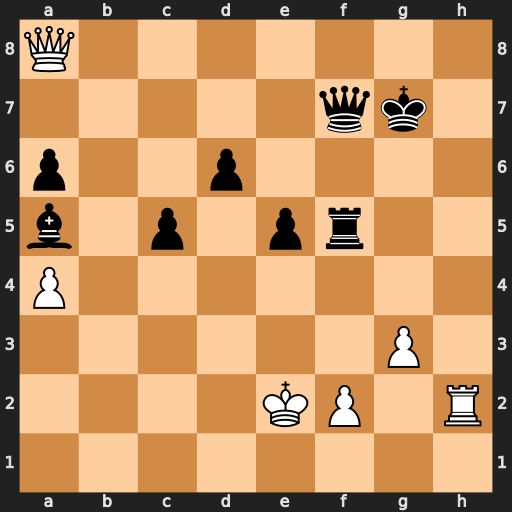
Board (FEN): Q7/5qk1/p2p4/b1p1pr2/P7/6P1/4KP1R/8
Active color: w
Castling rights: -
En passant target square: -
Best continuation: Qh8+ Kg6 Qh6#